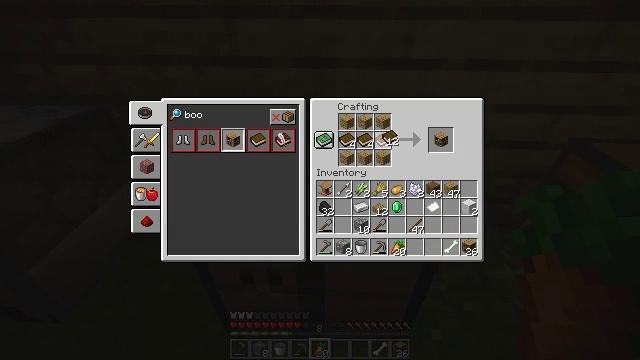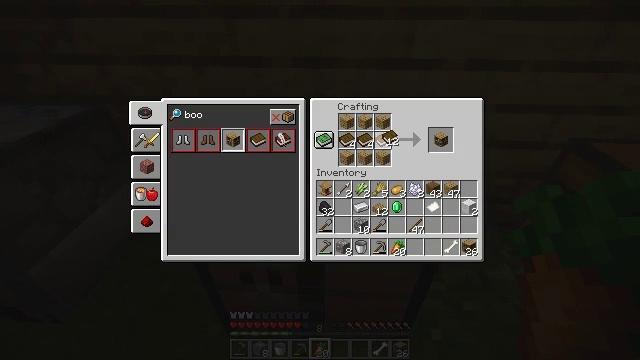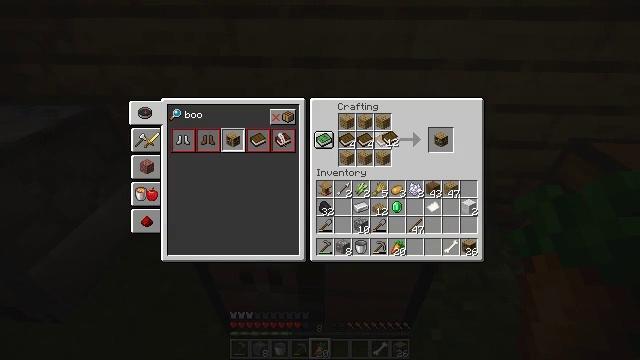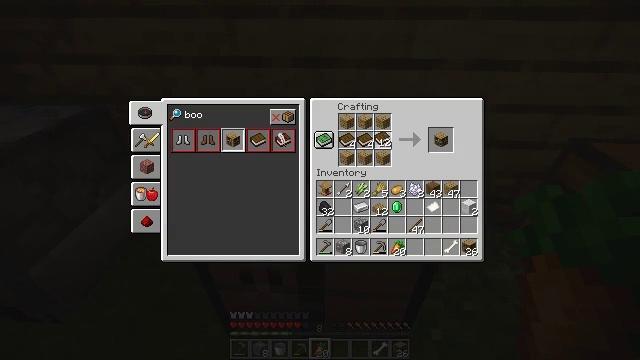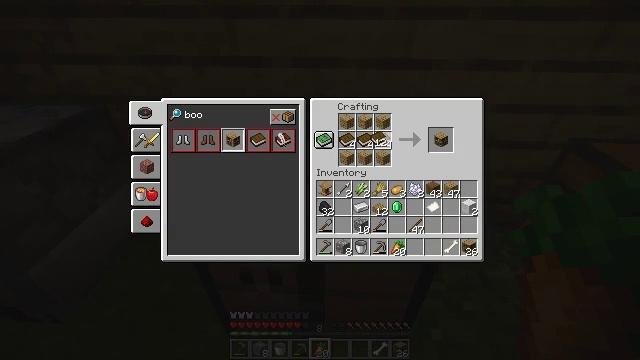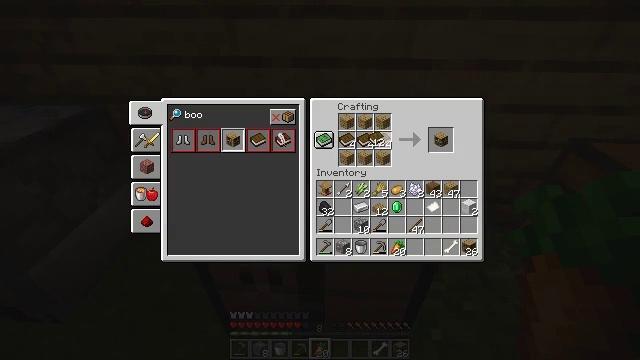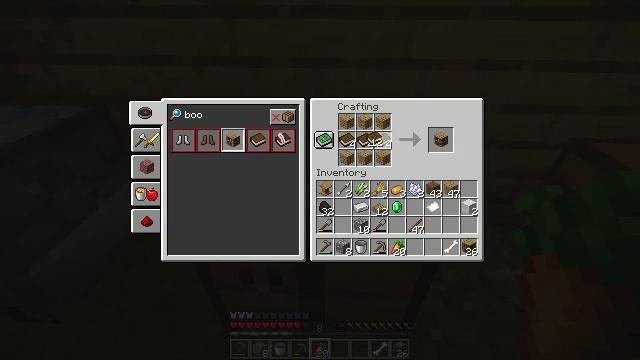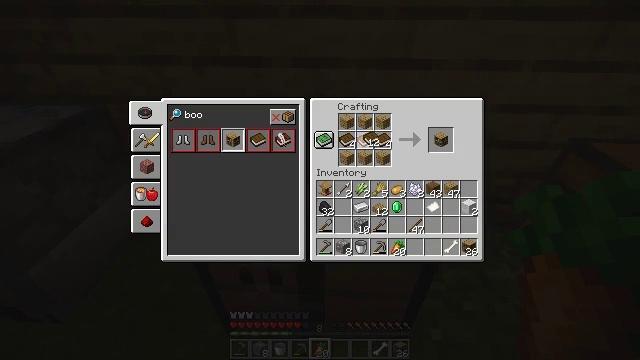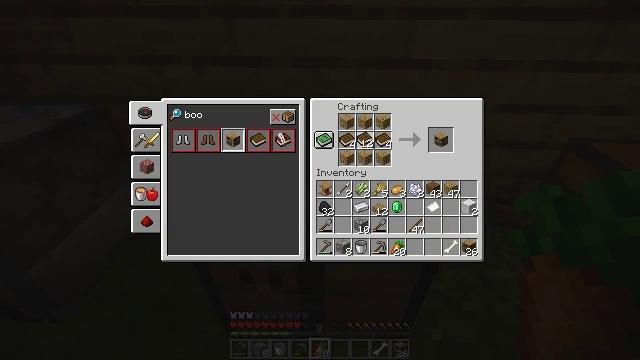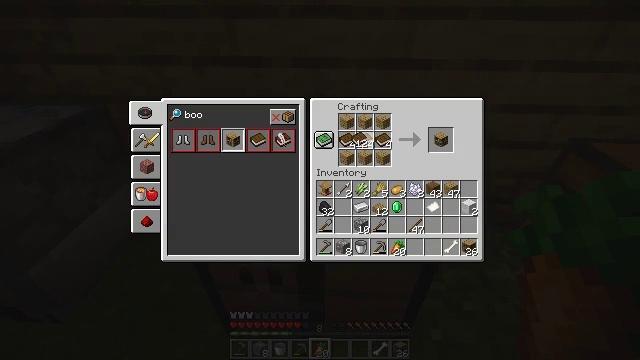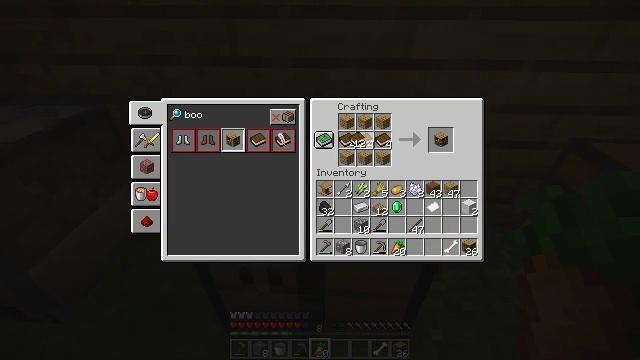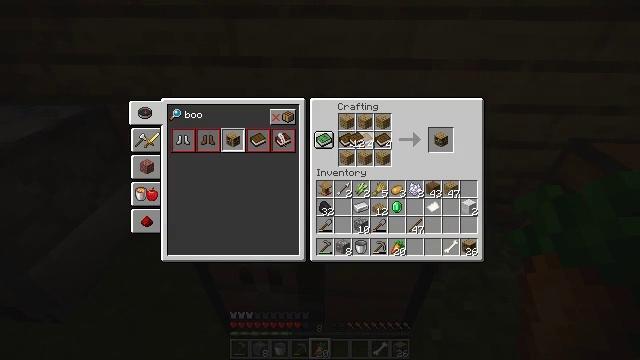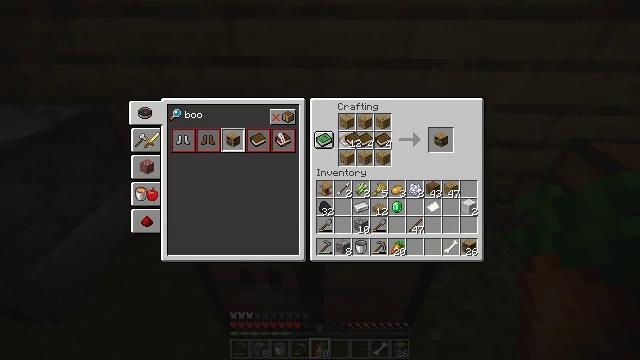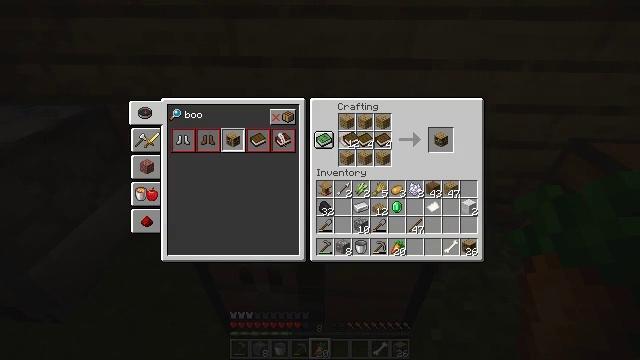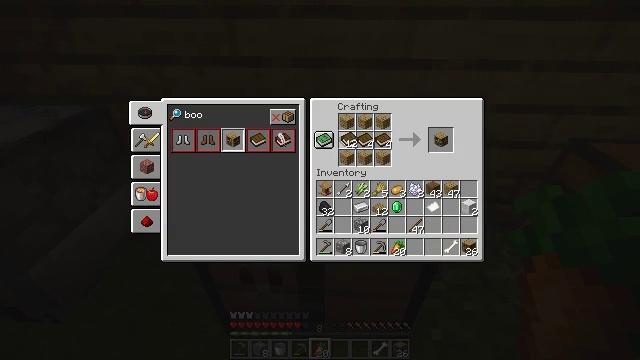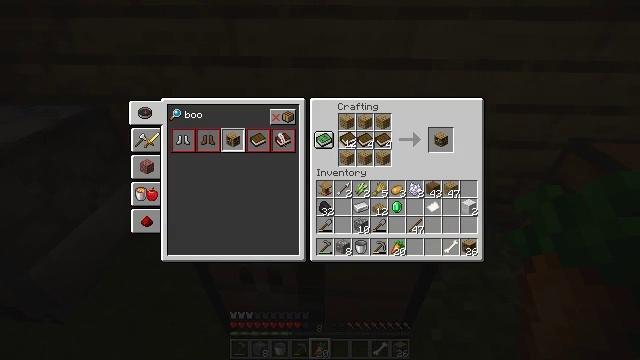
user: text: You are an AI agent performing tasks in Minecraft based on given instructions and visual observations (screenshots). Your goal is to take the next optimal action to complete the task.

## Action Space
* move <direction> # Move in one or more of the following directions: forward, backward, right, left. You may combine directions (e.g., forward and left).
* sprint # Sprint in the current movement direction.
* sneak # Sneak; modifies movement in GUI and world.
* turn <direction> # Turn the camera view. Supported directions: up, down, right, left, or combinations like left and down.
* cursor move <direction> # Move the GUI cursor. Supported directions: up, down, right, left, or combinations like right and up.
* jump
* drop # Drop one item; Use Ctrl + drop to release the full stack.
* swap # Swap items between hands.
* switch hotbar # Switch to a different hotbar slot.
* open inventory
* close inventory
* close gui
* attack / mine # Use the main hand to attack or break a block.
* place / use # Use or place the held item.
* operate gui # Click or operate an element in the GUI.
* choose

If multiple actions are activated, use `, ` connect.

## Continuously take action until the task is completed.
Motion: motion action
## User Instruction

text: Prepare books and planks to make a bookshelf.
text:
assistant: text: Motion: no_op
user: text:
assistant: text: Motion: no_op
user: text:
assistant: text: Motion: cursor move left
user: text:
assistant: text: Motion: no_op
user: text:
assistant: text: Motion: no_op
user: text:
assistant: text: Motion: no_op
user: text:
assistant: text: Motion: no_op
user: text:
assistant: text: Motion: cursor move left
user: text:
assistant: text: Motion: no_op
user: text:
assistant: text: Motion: no_op
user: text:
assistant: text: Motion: no_op
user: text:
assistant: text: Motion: no_op
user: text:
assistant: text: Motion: no_op
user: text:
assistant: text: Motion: no_op
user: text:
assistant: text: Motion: no_op
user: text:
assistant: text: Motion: no_op
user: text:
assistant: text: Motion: no_op
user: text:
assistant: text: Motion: no_op
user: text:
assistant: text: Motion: no_op
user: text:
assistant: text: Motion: no_op
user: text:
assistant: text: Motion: no_op
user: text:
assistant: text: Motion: choose
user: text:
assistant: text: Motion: choose
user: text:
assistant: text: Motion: no_op
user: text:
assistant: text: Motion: no_op
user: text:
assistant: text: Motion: no_op
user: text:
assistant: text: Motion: no_op
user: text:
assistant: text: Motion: no_op
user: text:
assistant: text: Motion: no_op
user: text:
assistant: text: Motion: no_op